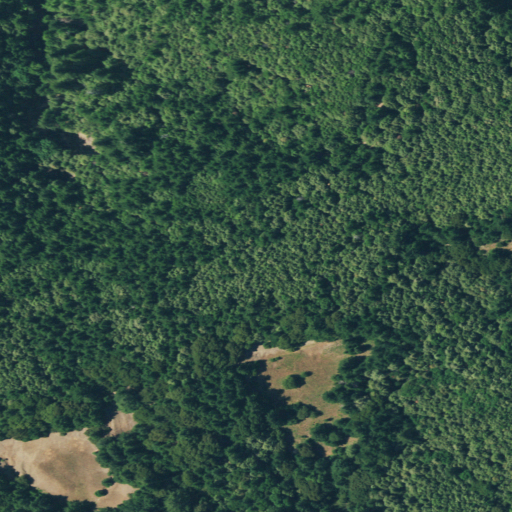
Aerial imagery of ridge(s) in California named Little Moorehead Ridge containing evergreen forest, open development, mixed forest, shrub, and deciduous forest